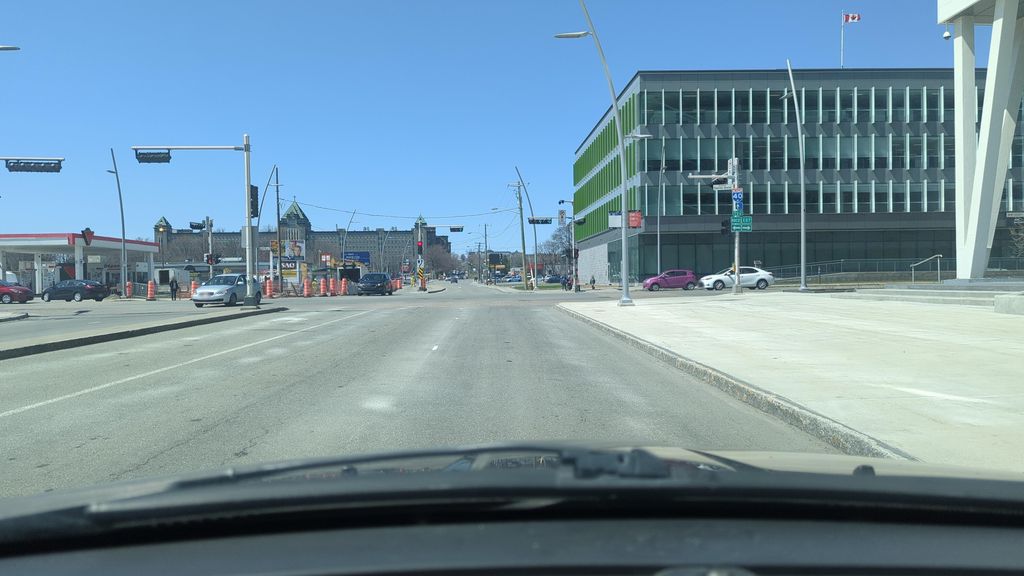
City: quebec_city